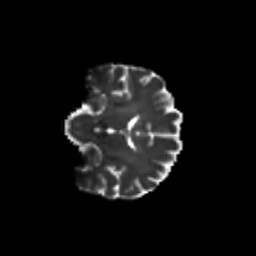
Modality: T2w
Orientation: coronal
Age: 59
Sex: female
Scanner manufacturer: siemens
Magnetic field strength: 3 T
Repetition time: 8.6 s
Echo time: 0.095 s